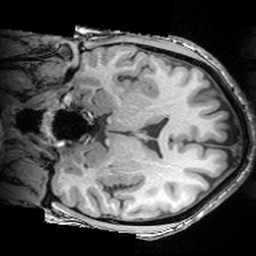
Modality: T1w
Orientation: coronal
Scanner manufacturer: siemens
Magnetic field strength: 3 T
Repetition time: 1.63 s
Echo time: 0.00311 s